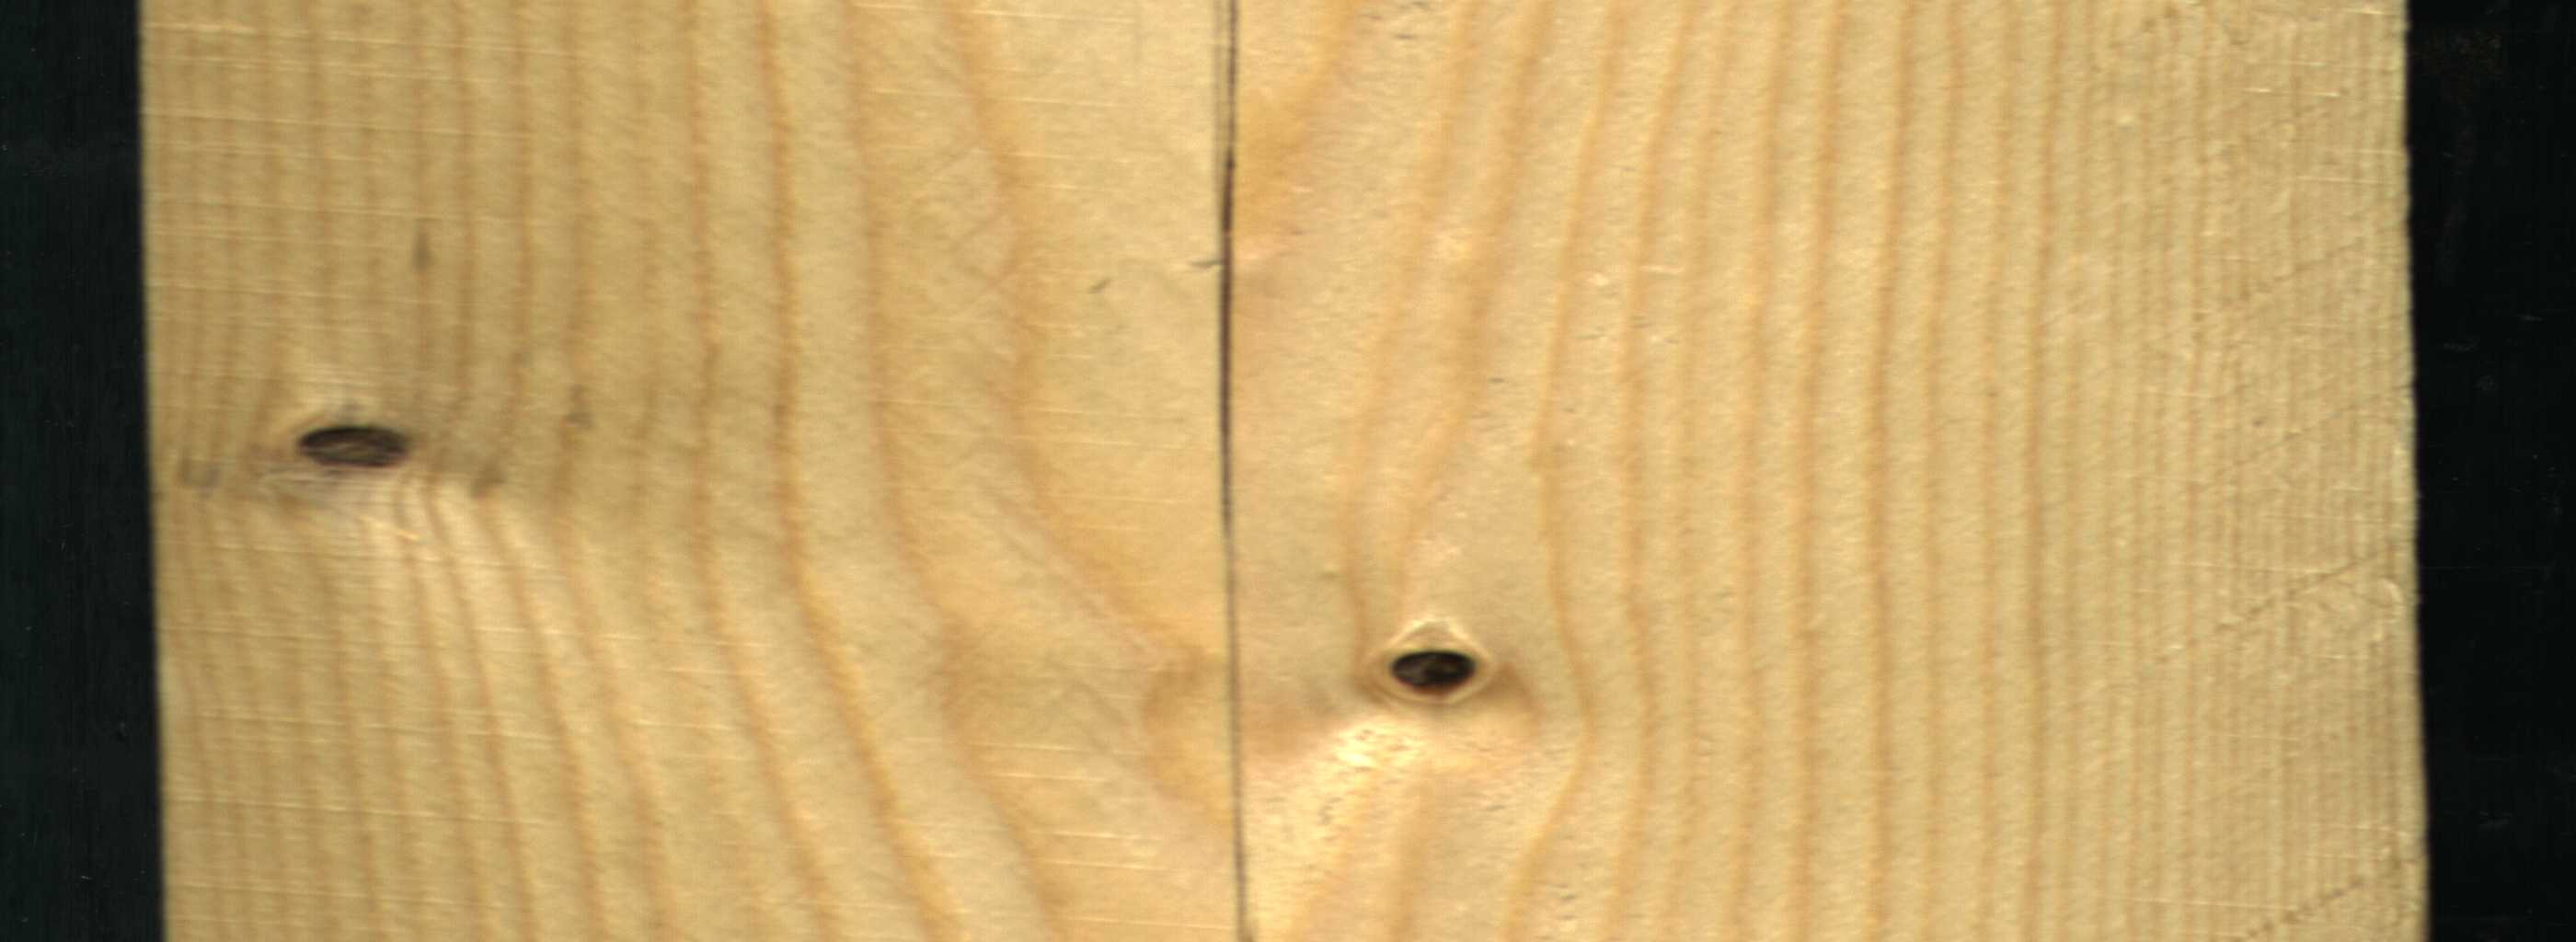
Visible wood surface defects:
Crack
Dead_Knot
Dead_Knot